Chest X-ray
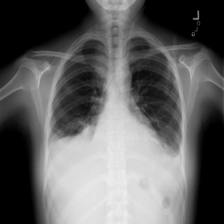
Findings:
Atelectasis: positive
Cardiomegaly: negative
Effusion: positive
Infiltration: negative
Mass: negative
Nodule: negative
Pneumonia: negative
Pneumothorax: negative
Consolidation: negative
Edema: negative
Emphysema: negative
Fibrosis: negative
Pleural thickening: negative
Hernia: negative